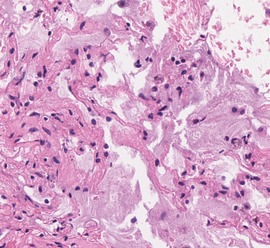
Tumor epithelial tissue: no
Tumor-associated stroma tissue: no
Normal tissue: yes